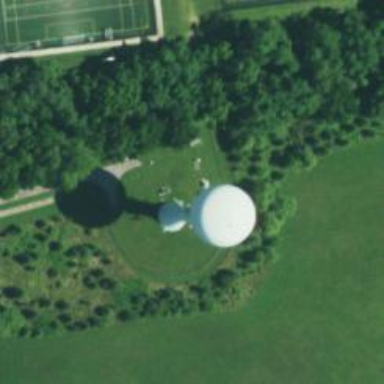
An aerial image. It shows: Water tower that is man-made.